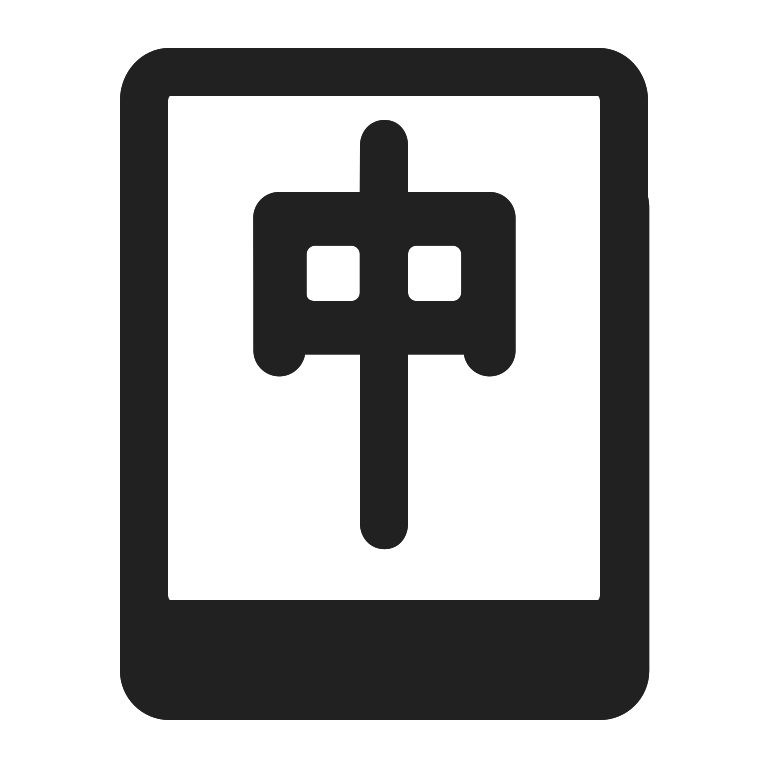
mahjong red dragon high contrast